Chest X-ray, AP view. Patient: 29 years old, sex F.
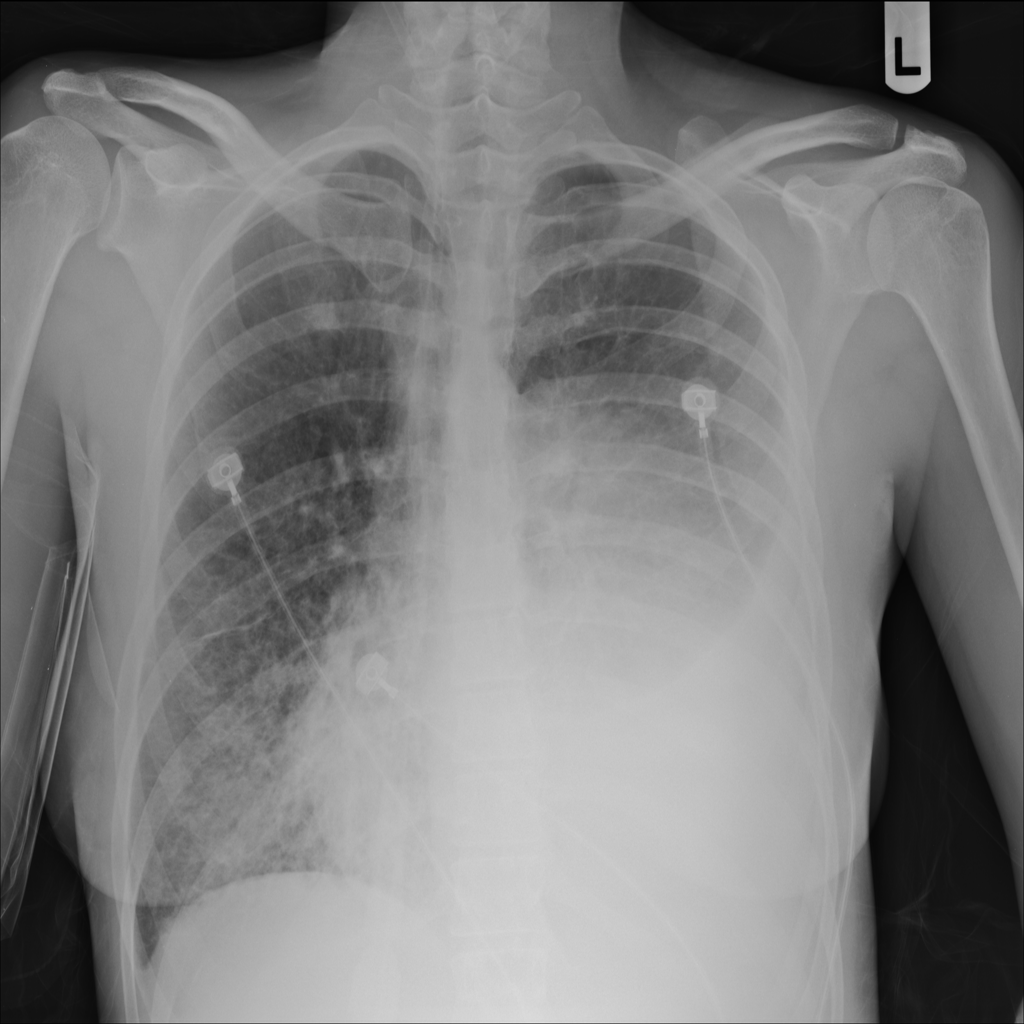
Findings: Effusion, Infiltration